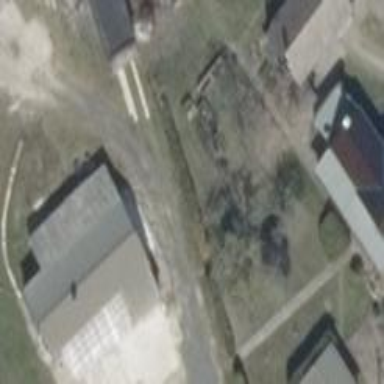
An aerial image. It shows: Simple and straightforward house.